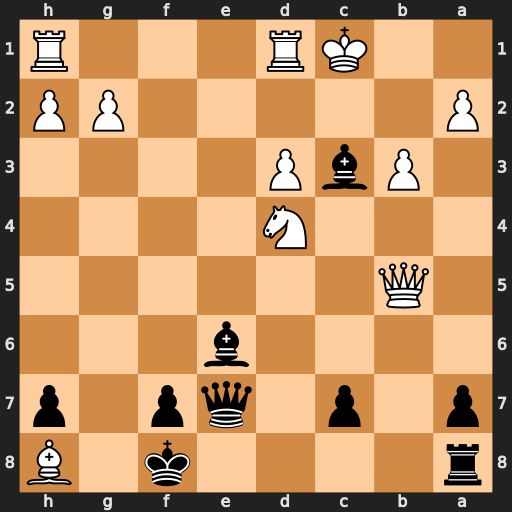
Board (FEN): r4k1B/p1p1qp1p/4b3/1Q6/3N4/1PbP4/P5PP/2KR3R
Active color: b
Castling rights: -
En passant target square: -
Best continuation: Qa3+ Kb1 Qb2#